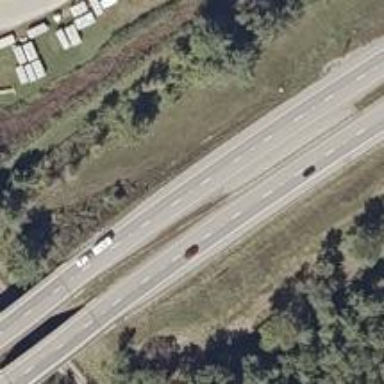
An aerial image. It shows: Asphalt motorway.